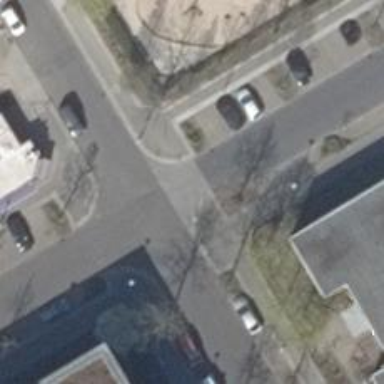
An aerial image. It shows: Unmarked road crossing.